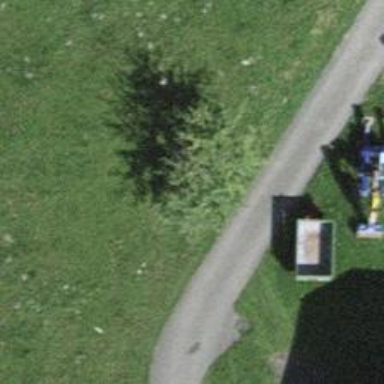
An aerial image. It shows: Beautiful tree in nature.